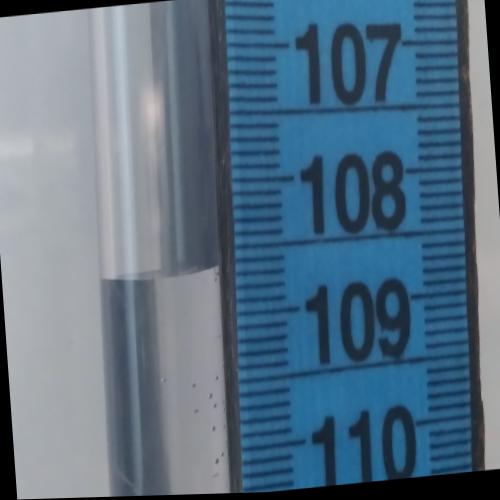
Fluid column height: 108.6 cm